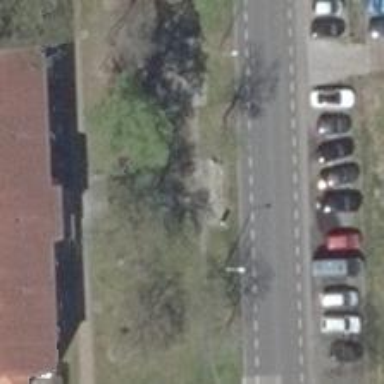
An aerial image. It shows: Bicycle rental facility.